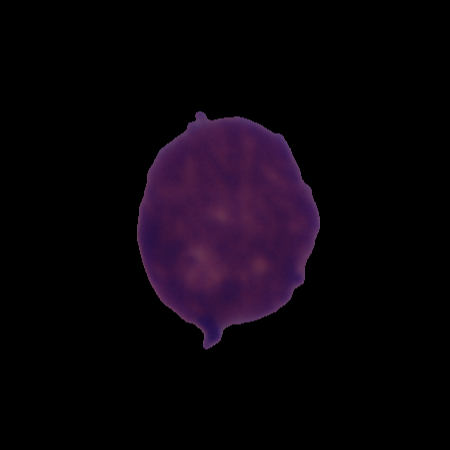
Label: cancer